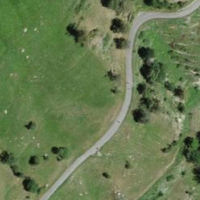
EUNIS habitat code: 24
Species observed at this site:
Trifolium arvense